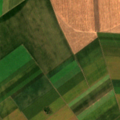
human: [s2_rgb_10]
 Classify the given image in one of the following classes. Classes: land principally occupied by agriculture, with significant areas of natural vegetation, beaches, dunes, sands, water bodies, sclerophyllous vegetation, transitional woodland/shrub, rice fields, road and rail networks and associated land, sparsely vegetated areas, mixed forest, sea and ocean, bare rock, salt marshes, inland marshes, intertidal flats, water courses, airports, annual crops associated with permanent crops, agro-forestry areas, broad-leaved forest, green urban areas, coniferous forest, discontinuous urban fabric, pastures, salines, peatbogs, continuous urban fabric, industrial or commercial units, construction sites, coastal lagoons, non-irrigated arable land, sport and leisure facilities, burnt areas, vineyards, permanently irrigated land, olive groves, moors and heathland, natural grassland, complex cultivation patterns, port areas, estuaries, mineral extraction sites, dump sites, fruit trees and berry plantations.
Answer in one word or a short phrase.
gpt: non-irrigated arable land